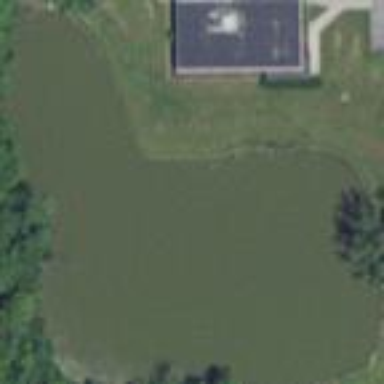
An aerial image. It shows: Pond surrounded by natural water.